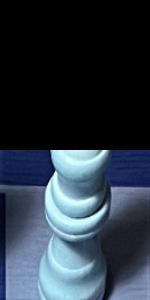
Label: Queen_White